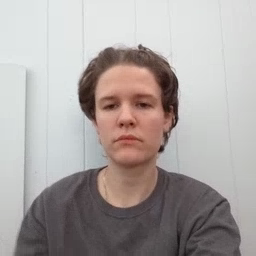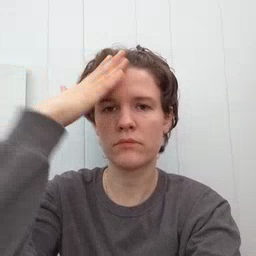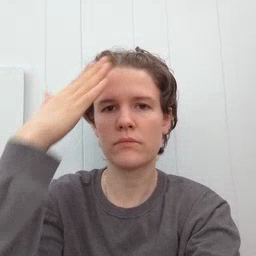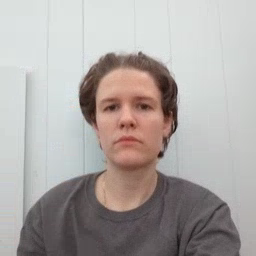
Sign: hat